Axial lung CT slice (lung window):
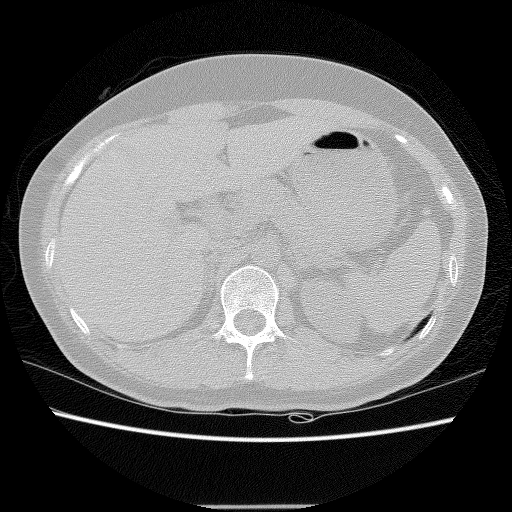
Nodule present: no